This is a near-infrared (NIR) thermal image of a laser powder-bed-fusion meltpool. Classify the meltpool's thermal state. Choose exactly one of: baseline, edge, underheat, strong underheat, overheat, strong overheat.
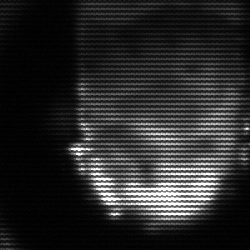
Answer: baseline